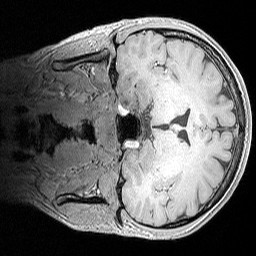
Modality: MP2RAGE
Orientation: coronal
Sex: male
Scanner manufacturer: siemens
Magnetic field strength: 3 T
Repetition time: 5 s
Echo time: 0.00292 s